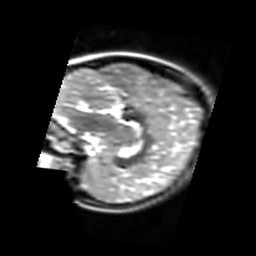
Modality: T2w
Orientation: sagittal
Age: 7
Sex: female
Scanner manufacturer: siemens
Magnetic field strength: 3 T
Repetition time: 6.8 s
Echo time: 0.084 s